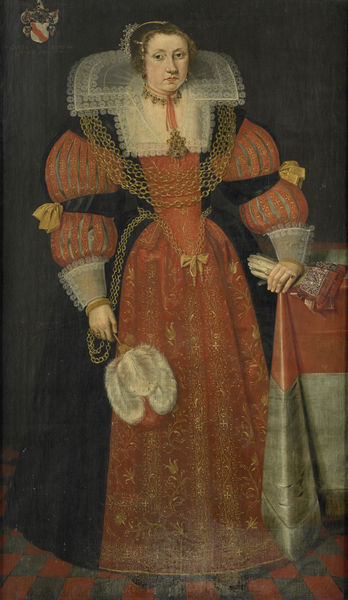
Titel: Portret van Sophia de Vervou (ca. 1613-71)
Künstler: L.J. Woutersin
Standort: Amsterdam
Institution: Rijksmuseum
Schlagwörter: feder, gemälde, hand, weiß, frau, handschuh, handschuhe, kleid, schmuck, schwarz, tisch, dame, rot, tuch, fächer, malerei, böse, kragen, mensch, pelz, spitze, stehen, ärmel, bildnis, portrait, porträt, tischdecke, tischtuch, haare, stehend, schleifen, kette, polster, ernst, halsschmuck, tasche, wappen, wohlhabend, spitzenkragen, 15. jahrhundert, 14. jahrhundert, 14. jahrhundret, hakskette